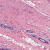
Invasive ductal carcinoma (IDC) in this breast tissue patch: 0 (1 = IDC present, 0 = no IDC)